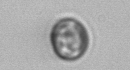
Label: Thalassiosira